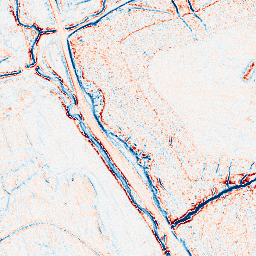
Category: edge_preserving
Decomposition family: anisotropic_diffusion
Decomposition parameters: iterations: 10
kappa: 30
gamma: 0.1
Upsampling method: quartic
Upsampling parameters: scale: 4
Upsampling scale: 4